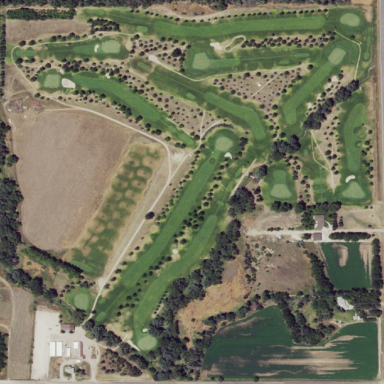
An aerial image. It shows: Golf course.